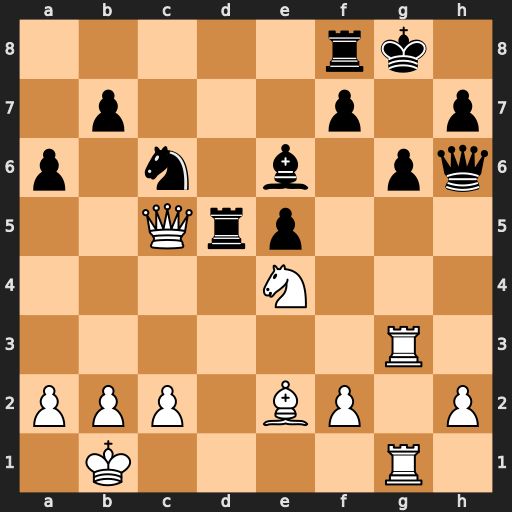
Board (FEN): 5rk1/1p3p1p/p1n1b1pq/2Qrp3/4N3/6R1/PPP1BP1P/1K4R1
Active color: w
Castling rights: -
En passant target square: -
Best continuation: Nf6+ Kg7 Nxd5